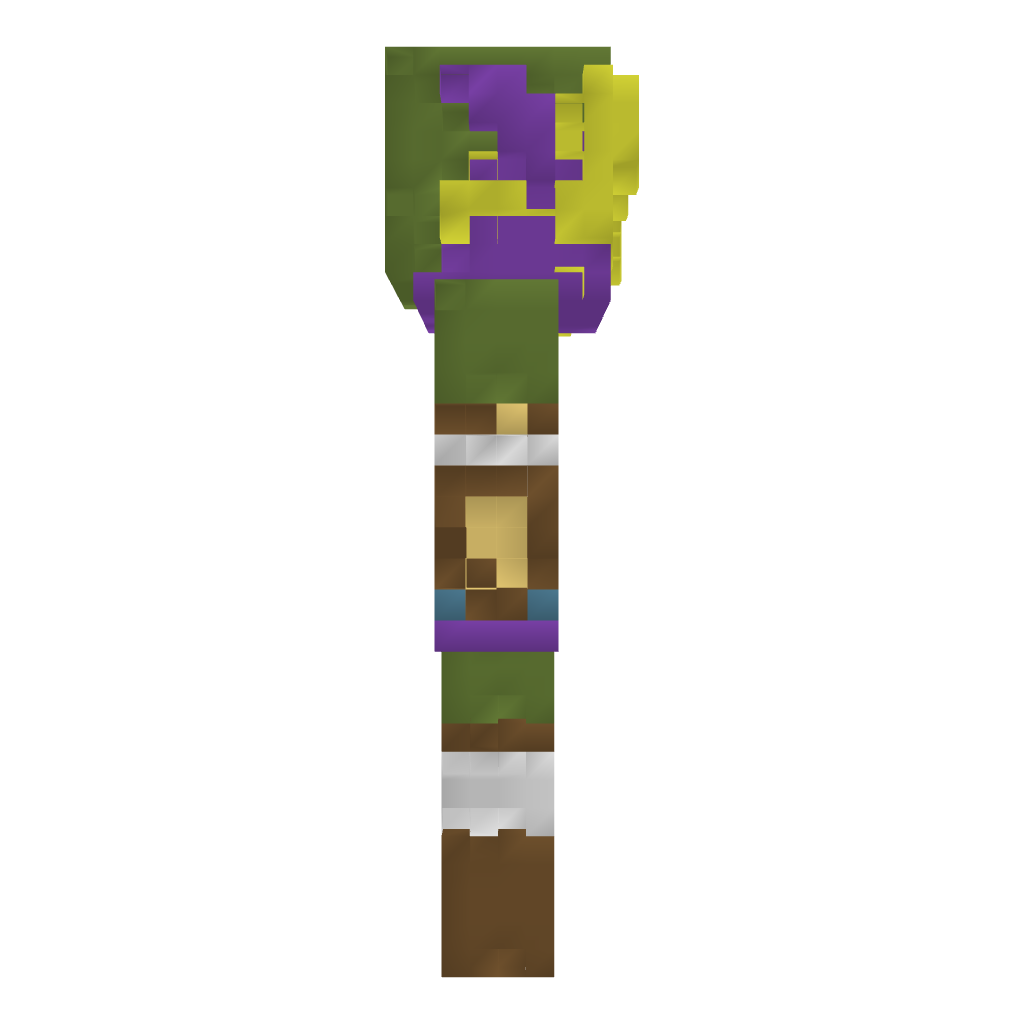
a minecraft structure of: Link's Statue high quality